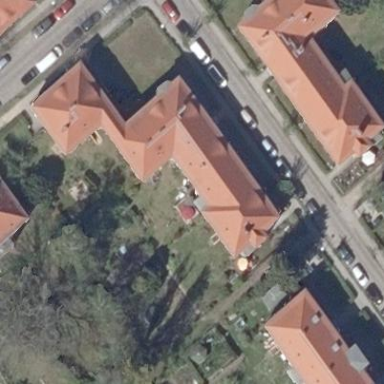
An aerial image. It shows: Historic apartment building with hipped roof made of red roof tiles.